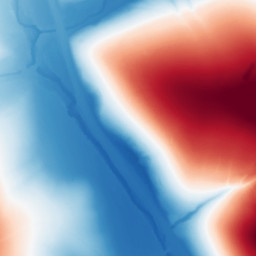
Category: trend_removal
Decomposition family: polynomial
Decomposition parameters: degree: 2
Upsampling method: quadratic
Upsampling parameters: scale: 2
Upsampling scale: 2